Field crop: maize
Growth stage: 2
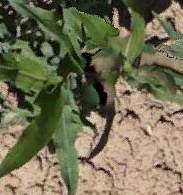
Species: maize